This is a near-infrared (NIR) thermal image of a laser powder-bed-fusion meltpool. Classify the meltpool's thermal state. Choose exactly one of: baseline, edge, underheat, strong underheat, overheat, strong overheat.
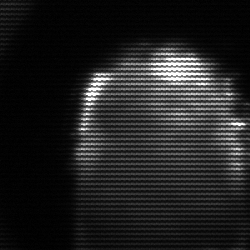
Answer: baseline